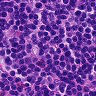
Metastatic tissue present: no